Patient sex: M
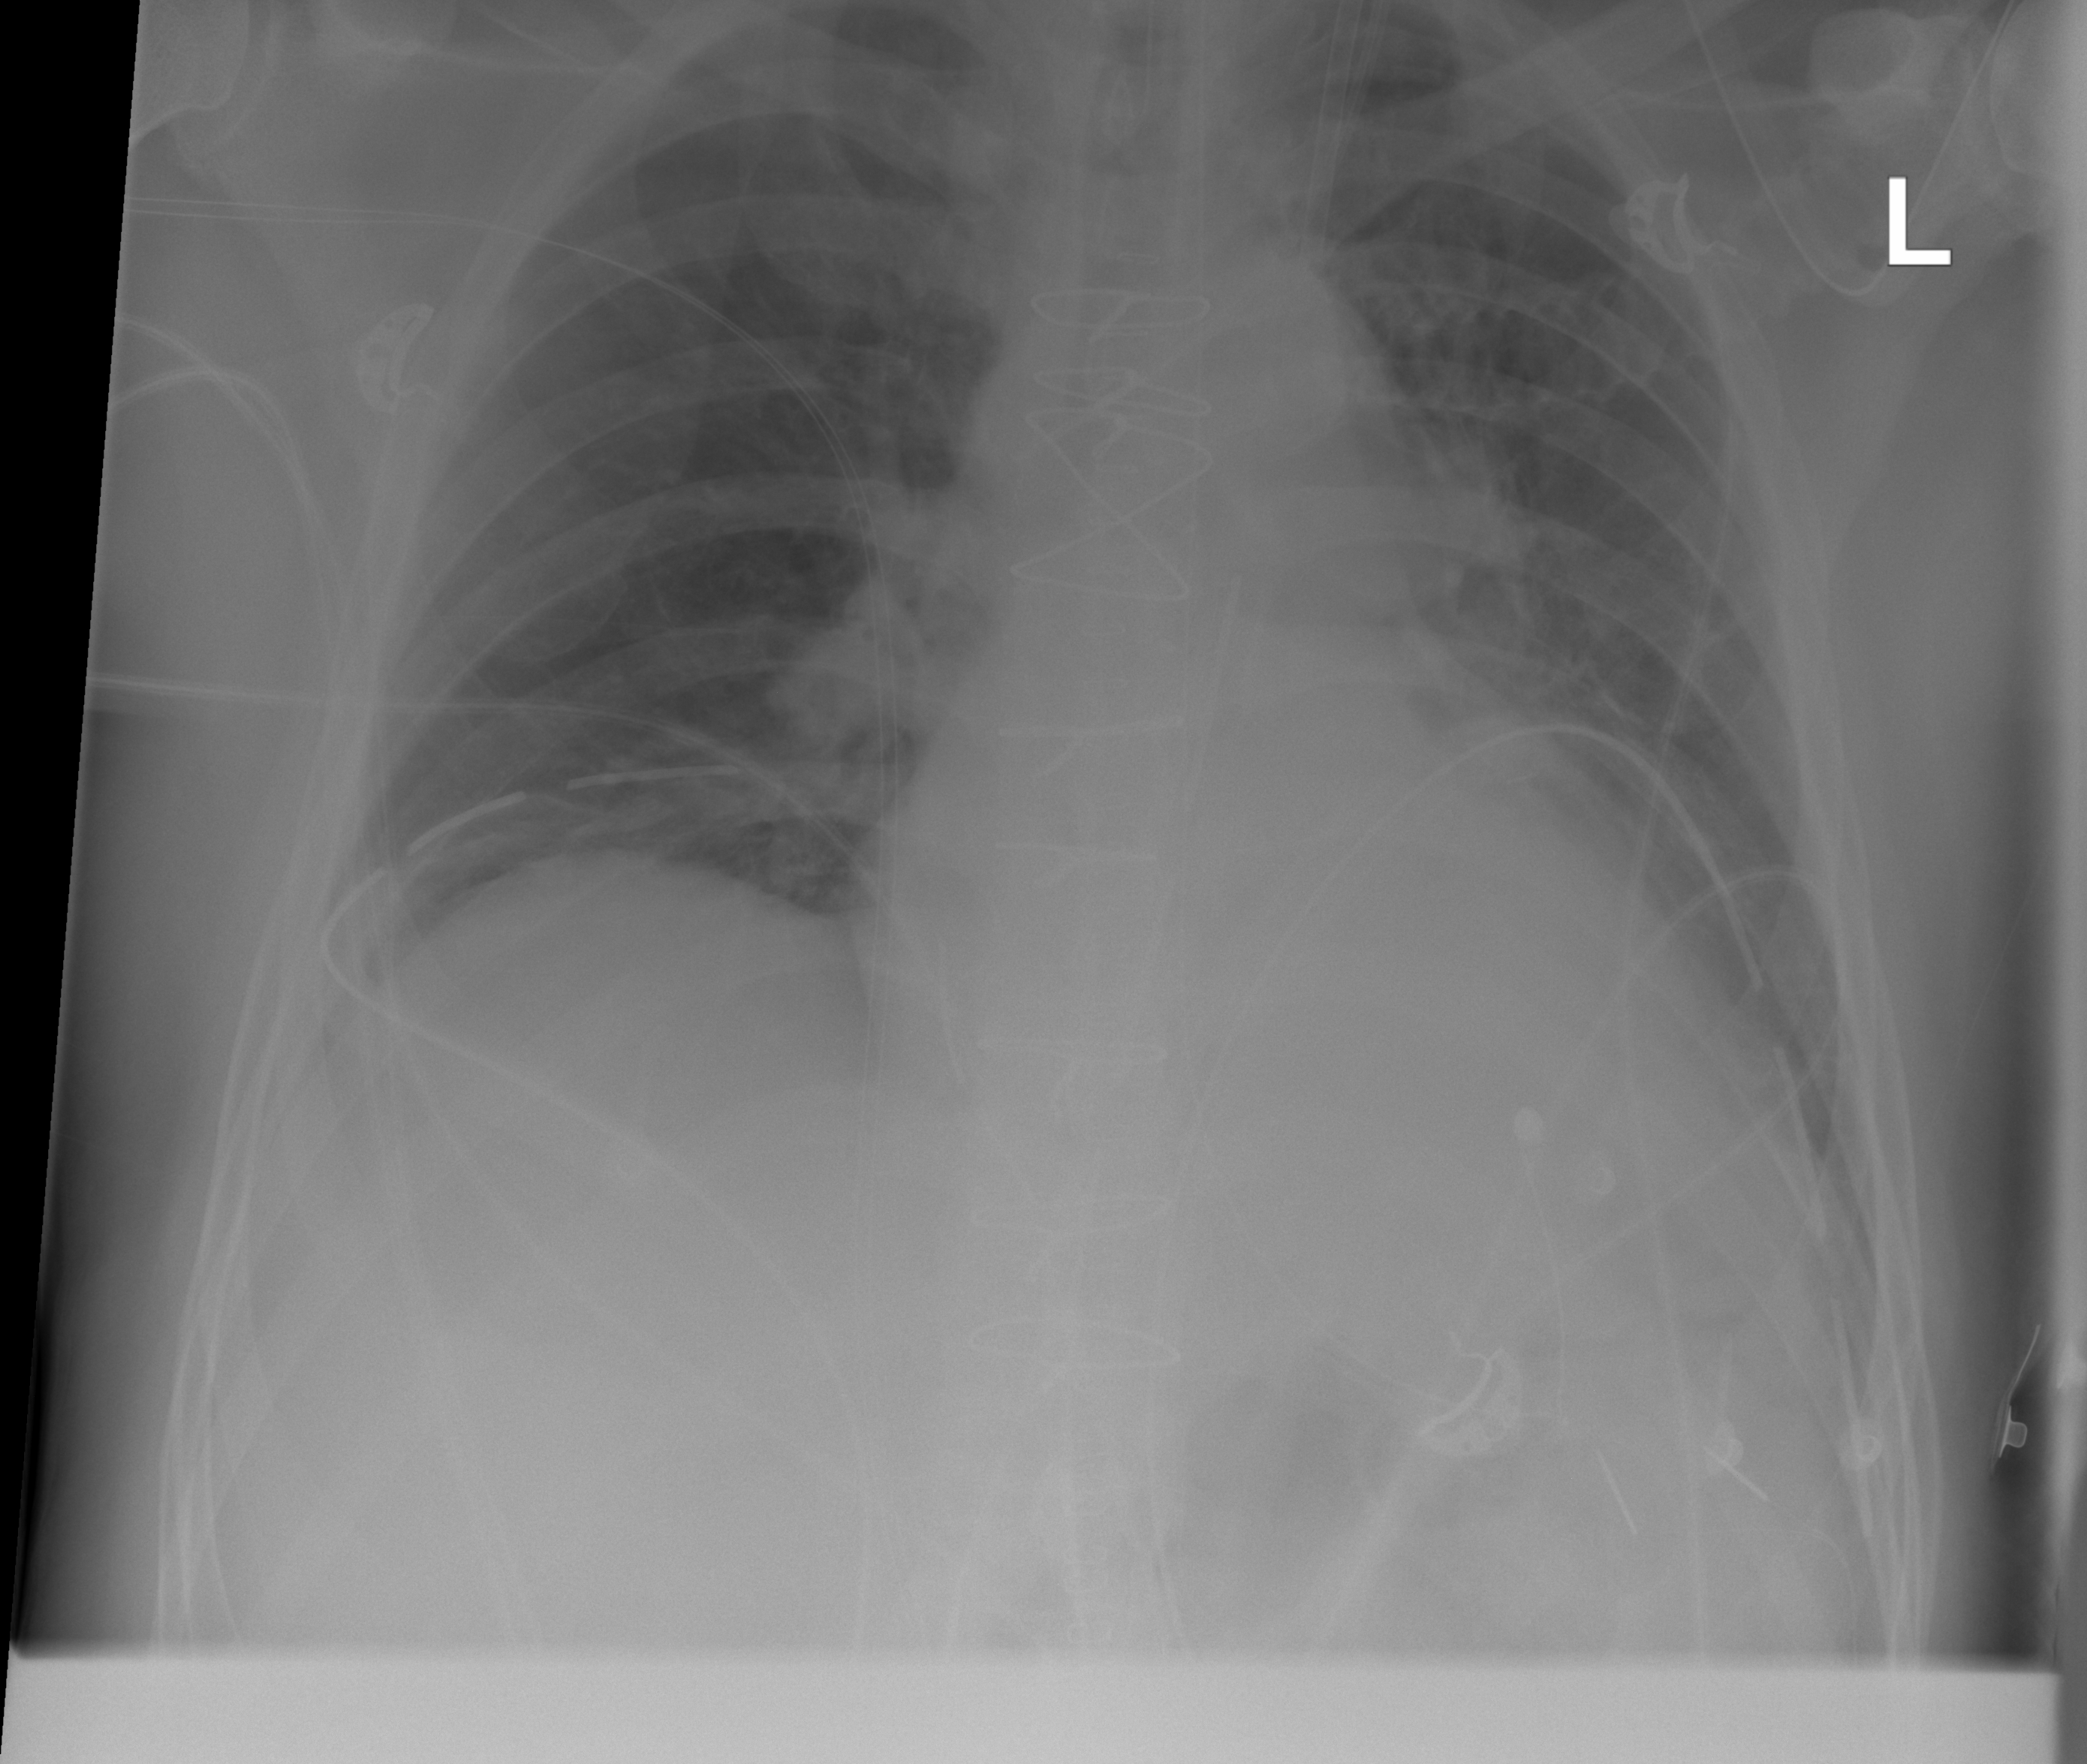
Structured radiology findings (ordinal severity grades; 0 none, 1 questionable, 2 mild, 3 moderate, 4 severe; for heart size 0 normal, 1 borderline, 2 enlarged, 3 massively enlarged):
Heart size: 0
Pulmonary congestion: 0
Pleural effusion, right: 0
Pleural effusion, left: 0
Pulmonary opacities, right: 0
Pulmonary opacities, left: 0
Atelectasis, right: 2
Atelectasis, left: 2